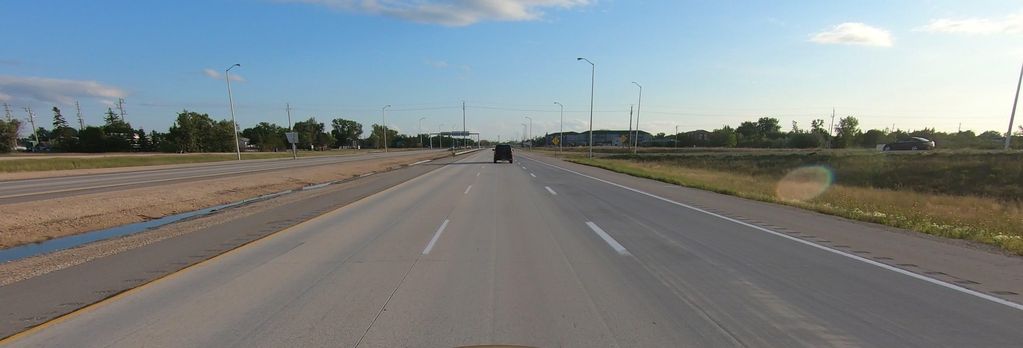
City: winnipeg